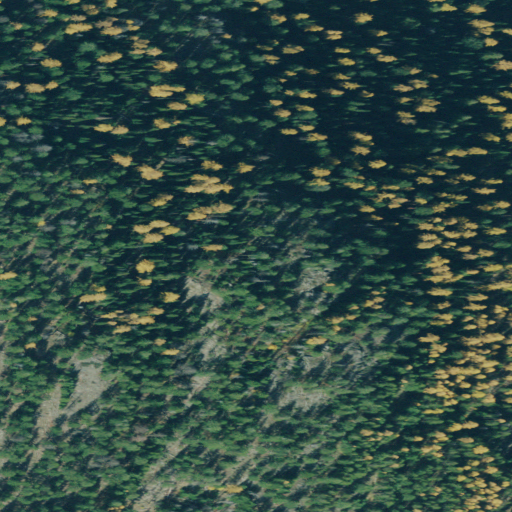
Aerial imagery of mountain in Montana named Lick Mountain containing evergreen forest and shrub